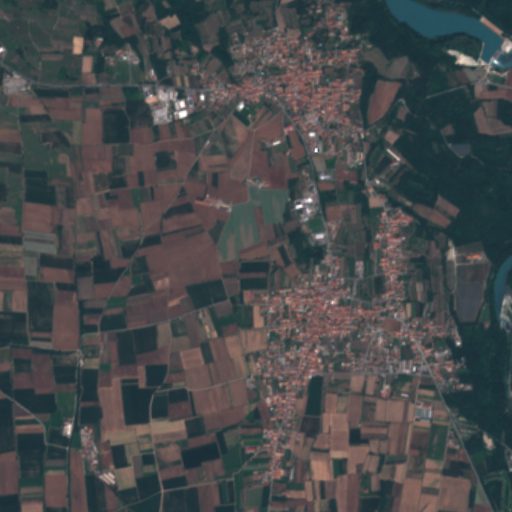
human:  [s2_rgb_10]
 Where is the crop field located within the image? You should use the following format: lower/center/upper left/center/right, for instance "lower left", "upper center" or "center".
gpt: The crop field is located in the left of the image.
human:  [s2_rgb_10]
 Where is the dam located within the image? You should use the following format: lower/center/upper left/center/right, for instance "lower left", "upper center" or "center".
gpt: The dam is located in the upper right of the image.
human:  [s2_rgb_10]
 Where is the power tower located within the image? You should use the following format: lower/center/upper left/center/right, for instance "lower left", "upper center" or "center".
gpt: The power tower is located in the lower left of the image.
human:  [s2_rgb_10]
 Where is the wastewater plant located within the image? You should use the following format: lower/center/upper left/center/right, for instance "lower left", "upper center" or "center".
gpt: The wastewater plant is located in the lower right of the image.
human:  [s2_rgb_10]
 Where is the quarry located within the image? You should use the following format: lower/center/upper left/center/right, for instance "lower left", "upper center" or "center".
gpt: There is no quarry in the image.